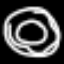
Label: donut